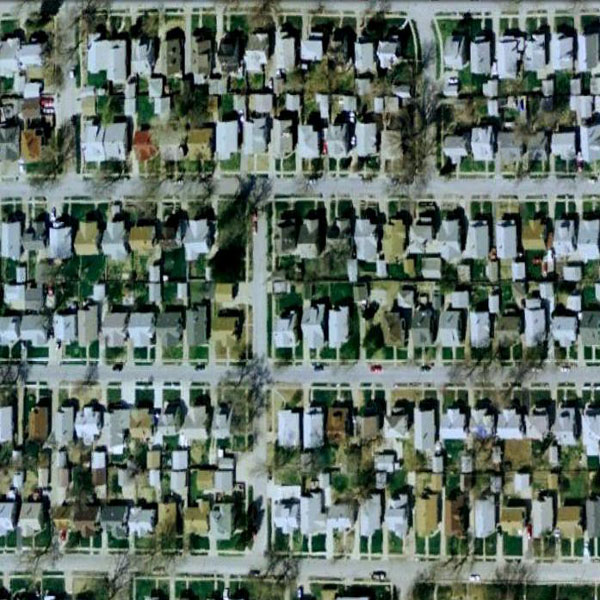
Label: DenseResidential